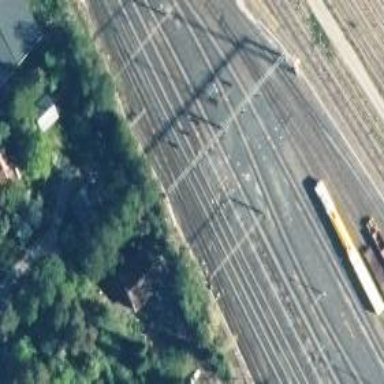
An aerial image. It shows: Continuous rail railway with electrified contact line.